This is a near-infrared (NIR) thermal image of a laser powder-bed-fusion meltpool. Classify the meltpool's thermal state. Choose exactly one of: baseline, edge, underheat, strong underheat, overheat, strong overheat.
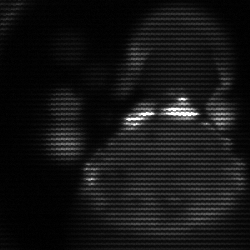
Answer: edge